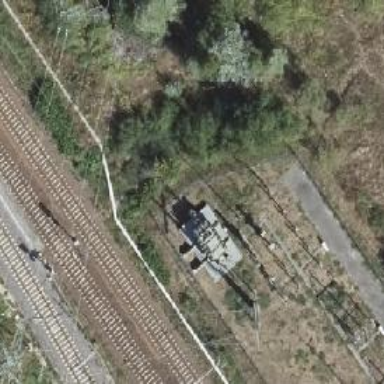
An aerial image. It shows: Outdoor installation of traction transformer.